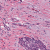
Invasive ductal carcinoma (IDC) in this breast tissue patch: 1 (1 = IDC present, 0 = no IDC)